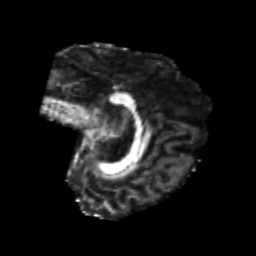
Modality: FA
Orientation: sagittal
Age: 26
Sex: female
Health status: healthy
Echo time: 0.074 s